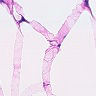
Metastatic tissue present: no